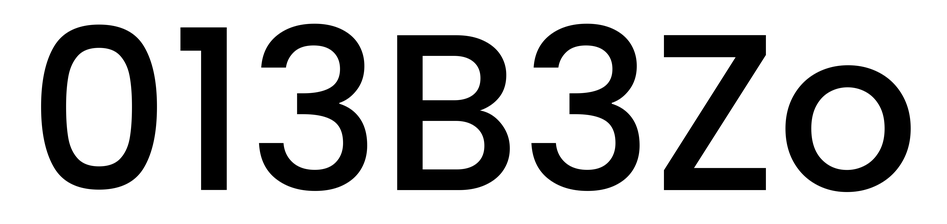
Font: Poppins-Medium